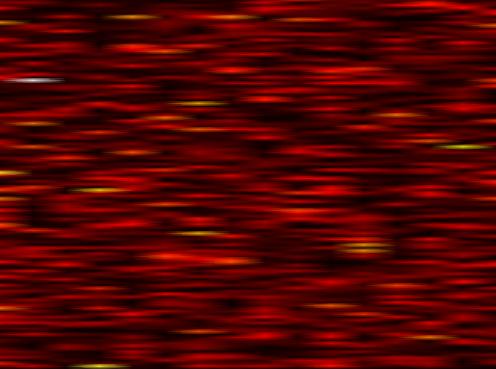
Label: OFDM